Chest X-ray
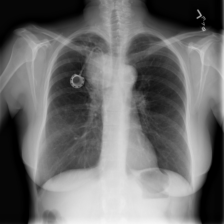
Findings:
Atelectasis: negative
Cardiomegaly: negative
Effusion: negative
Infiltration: positive
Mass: positive
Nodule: negative
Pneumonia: negative
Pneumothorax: negative
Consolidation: negative
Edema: negative
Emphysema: negative
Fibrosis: negative
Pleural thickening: negative
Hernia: negative